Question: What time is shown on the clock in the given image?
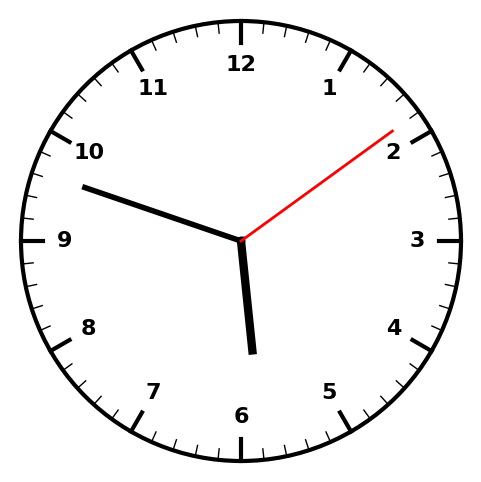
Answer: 05:48:09